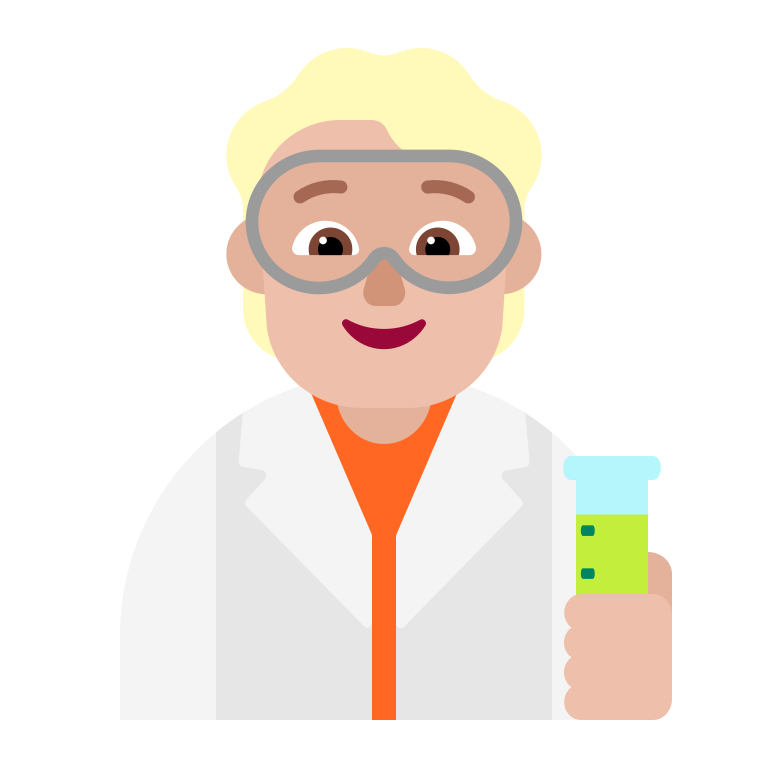
scientist flat  light